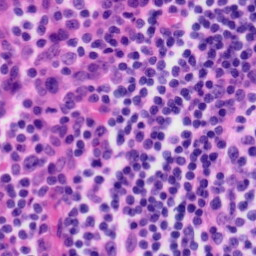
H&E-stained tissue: Tonsil